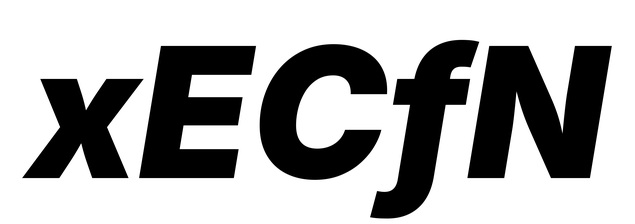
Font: Inter-Italic_Black_Italic